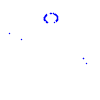
Particle: kaon